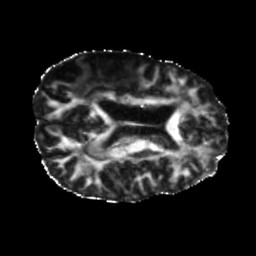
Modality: FA
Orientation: axial
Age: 51
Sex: male
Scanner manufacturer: siemens
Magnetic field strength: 3 T
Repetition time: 5.25 s
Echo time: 0.08 s